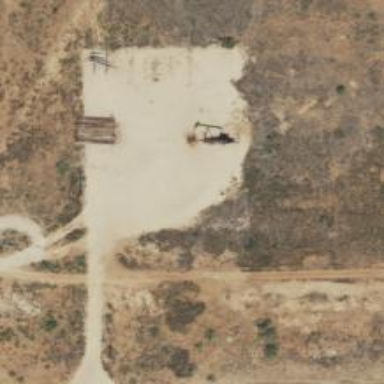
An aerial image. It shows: Petroleum well that is man-made.